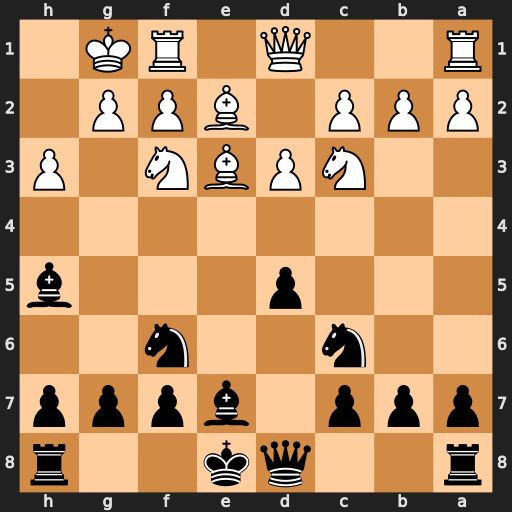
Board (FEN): r2qk2r/ppp1bppp/2n2n2/3p3b/8/2NPBN1P/PPP1BPP1/R2Q1RK1
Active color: b
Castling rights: kq
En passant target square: -
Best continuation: Bxf3 Bxf3 d4 Bc1 dxc3